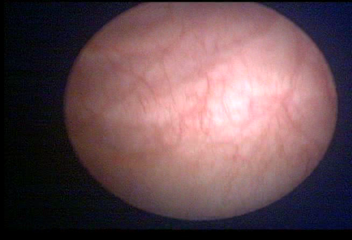
Modality: WLC
Class: Normal mucosa
Bladder cancer association: No